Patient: sex M, age 62
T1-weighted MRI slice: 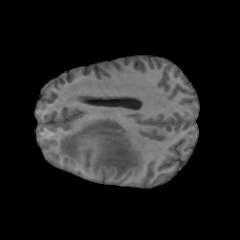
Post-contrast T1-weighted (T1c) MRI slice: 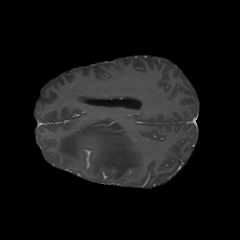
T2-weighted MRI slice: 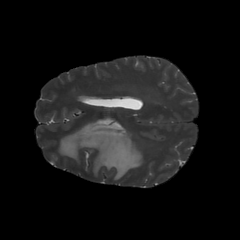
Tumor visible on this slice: yes
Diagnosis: Glioblastoma, IDH-wildtype
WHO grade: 4